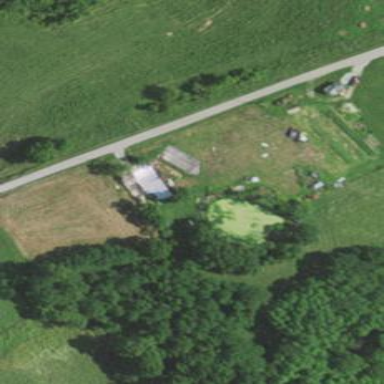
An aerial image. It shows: Farmyard area.